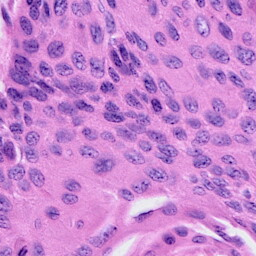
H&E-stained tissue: Cervix